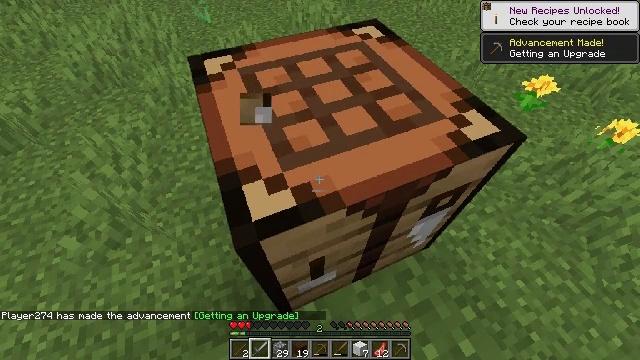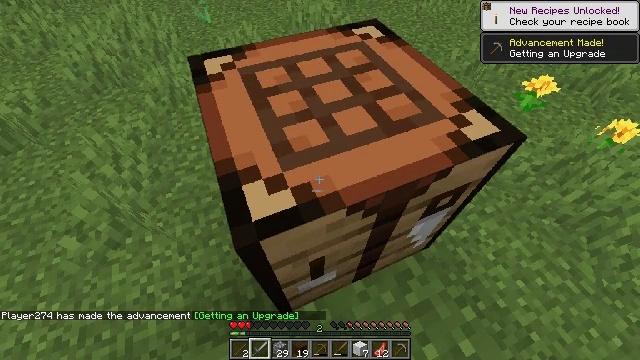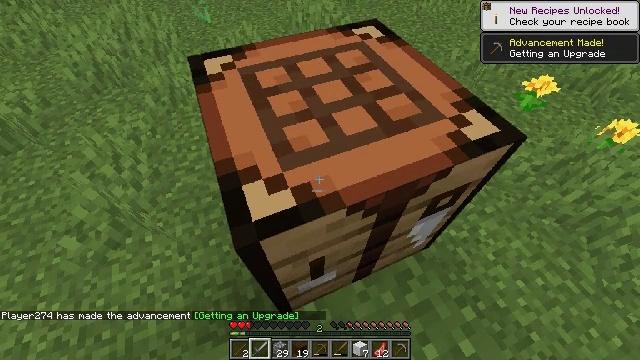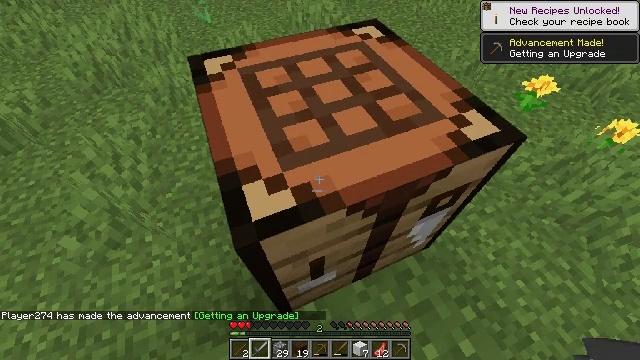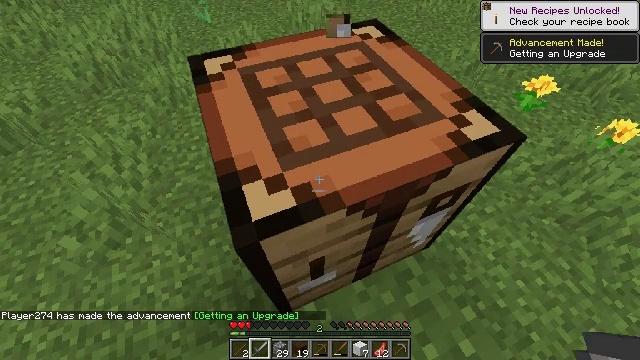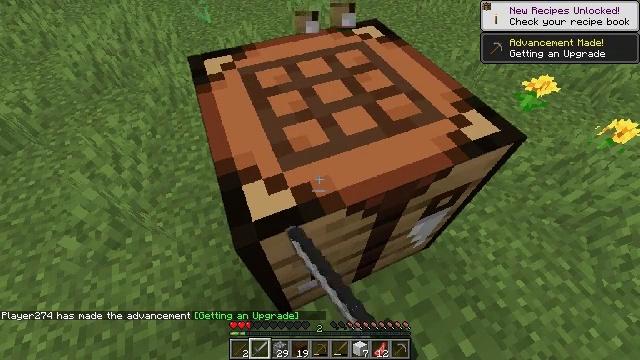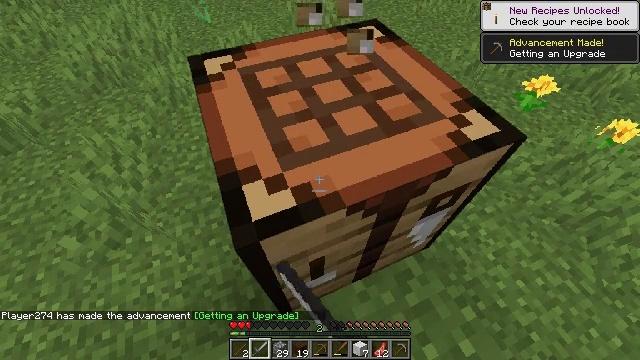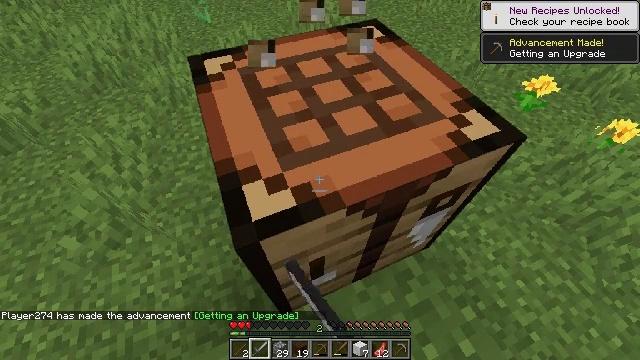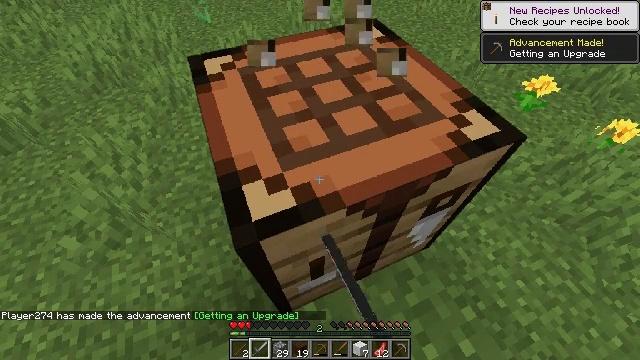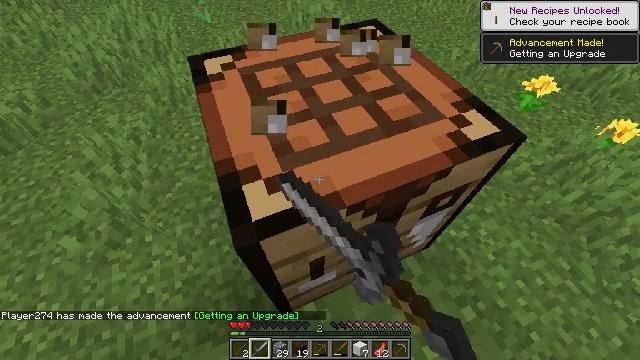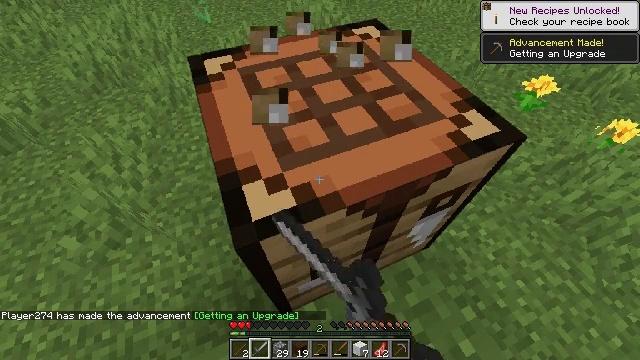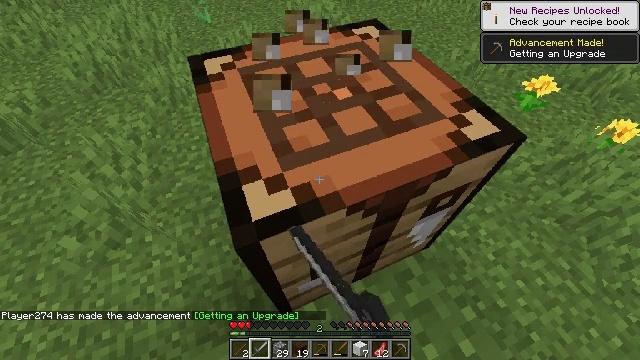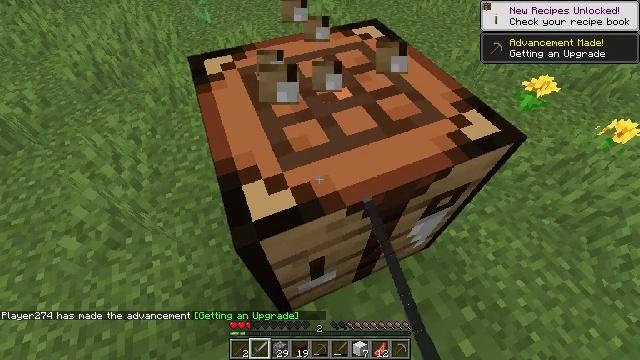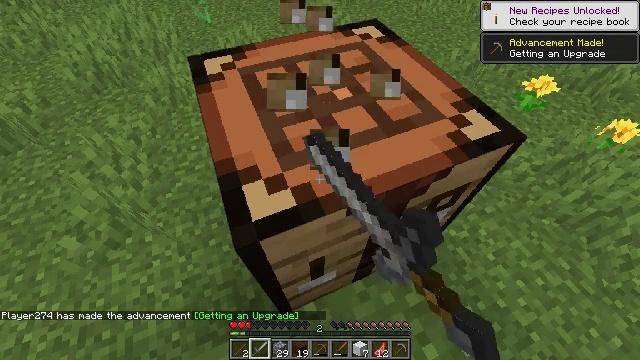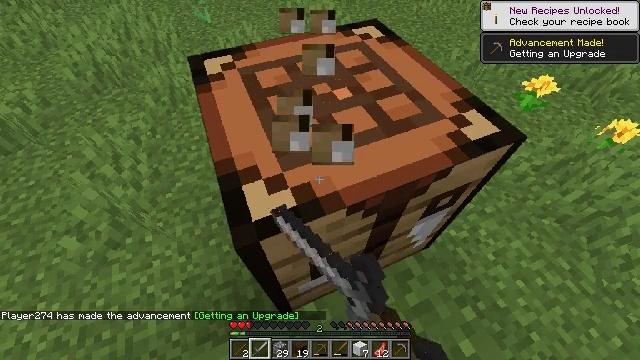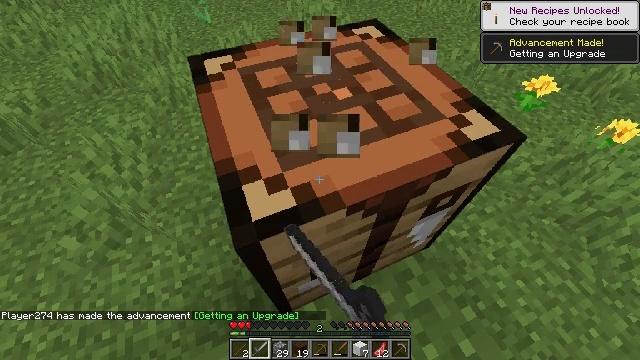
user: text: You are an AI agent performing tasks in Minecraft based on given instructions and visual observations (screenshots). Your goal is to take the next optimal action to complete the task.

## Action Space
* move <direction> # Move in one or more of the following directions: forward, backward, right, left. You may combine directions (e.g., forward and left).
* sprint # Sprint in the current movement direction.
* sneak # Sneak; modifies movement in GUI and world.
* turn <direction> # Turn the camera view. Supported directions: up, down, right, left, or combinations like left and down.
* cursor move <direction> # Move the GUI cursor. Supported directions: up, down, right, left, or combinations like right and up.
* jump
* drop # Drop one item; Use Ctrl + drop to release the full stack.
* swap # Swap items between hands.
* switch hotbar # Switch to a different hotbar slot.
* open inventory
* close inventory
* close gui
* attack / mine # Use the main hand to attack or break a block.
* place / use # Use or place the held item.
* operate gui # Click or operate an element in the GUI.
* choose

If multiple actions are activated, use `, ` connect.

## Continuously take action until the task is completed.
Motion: motion action
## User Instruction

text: Get the crafting table into the inventory.
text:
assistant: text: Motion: no_op
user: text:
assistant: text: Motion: no_op
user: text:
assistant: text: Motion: no_op
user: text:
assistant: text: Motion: attack / mine
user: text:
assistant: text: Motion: attack / mine
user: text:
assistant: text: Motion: attack / mine
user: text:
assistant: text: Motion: attack / mine
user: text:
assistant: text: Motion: attack / mine
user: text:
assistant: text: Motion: attack / mine
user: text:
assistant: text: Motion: attack / mine
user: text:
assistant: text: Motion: attack / mine
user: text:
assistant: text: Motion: attack / mine
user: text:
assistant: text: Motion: attack / mine
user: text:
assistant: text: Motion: attack / mine
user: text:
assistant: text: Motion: attack / mine
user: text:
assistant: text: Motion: attack / mine
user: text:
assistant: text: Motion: attack / mine
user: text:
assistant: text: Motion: attack / mine
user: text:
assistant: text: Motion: attack / mine
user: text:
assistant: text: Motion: attack / mine
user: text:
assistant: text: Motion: attack / mine
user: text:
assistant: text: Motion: attack / mine
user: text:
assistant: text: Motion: attack / mine
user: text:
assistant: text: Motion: attack / mine
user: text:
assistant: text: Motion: attack / mine
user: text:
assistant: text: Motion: attack / mine
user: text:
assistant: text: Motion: attack / mine
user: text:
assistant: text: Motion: attack / mine
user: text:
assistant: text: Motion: attack / mine
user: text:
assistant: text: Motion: attack / mine